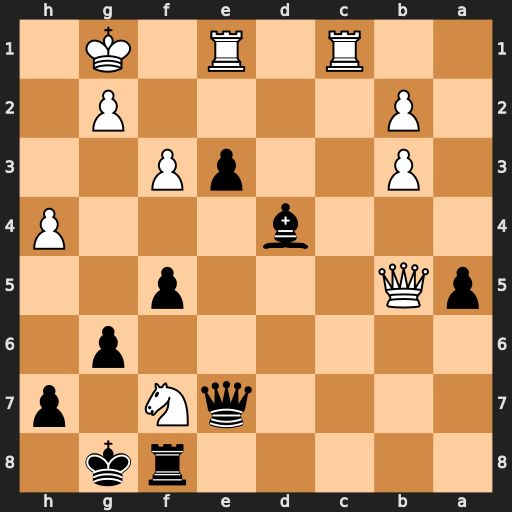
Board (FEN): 5rk1/4qN1p/6p1/pQ3p2/3b3P/1P2pP2/1P4P1/2R1R1K1
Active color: b
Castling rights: -
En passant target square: -
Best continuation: e2+ Kh2 Qxh4#